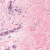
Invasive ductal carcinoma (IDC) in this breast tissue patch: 0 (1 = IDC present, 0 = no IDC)